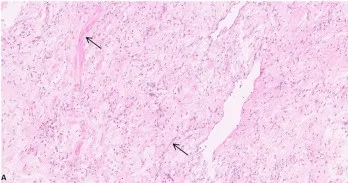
The mesenteric mass was composed of a proliferation of bland-looking spindle cells with slightly eosinophilic cytoplasm and elongated normochromatic nuclei with mild nuclear atypia, haphazardly set in a collagenized stroma [(A,B) (Arrow), H&E, 20x.
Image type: pathology (h&e)